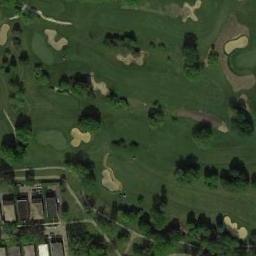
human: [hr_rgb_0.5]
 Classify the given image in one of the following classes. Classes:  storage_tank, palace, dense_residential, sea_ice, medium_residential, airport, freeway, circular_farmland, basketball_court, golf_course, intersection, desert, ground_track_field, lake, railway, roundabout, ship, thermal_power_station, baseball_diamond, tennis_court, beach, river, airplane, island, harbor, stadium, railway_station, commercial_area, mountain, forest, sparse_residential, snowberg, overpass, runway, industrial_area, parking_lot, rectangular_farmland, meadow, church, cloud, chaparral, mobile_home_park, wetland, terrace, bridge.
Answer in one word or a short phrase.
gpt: golf_course